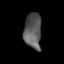
Tissue: lung
Cell type: Fibroblasts
Senescence score: 0.5934
Nuclear area (px): 605
Mean DAPI intensity: 89.322